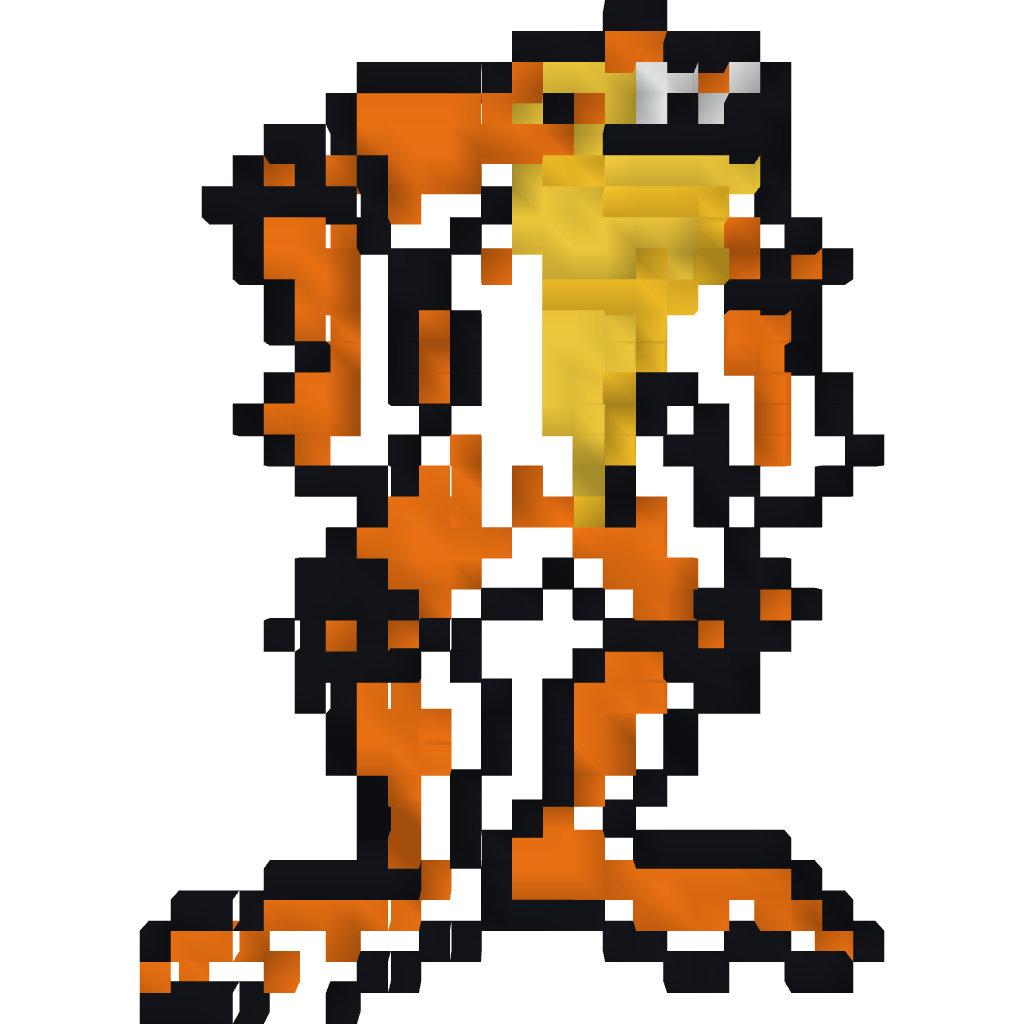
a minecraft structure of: Battletoads/NES-Zitz